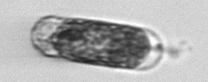
Label: Hemiaulus